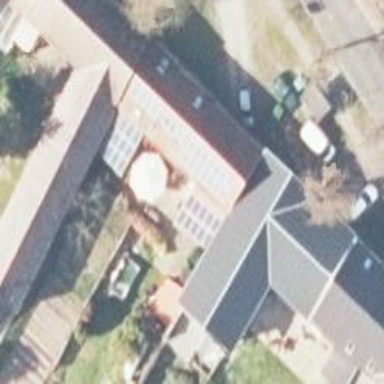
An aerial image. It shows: Solar photovoltaic panel generating electricity through small installation.